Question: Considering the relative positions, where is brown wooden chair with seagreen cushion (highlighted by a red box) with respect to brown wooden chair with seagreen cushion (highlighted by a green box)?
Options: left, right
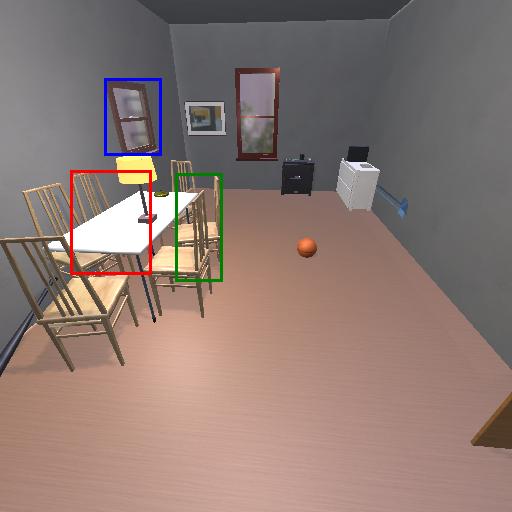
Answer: left